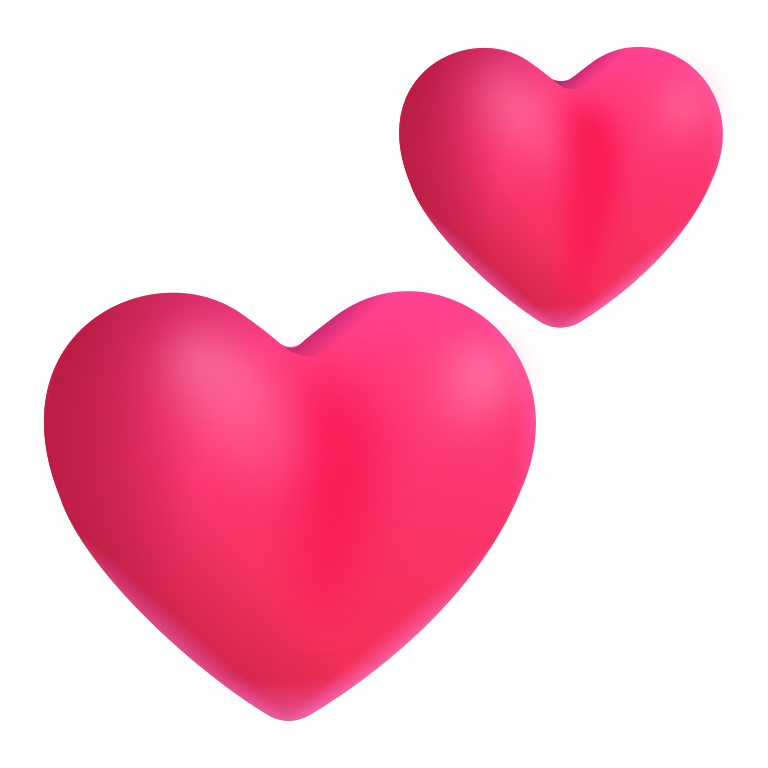
two hearts color